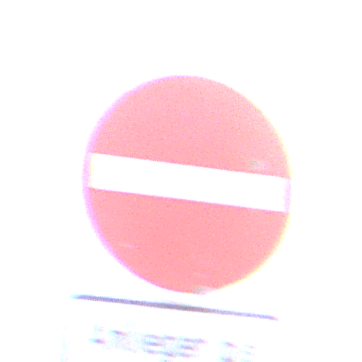
Verkehrszeichen: VerbotDerEinfahrt
Zusatzzeichen unten: SonstigeFahrzeugePersonengruppenFrei3
Umgebung: Outdoor, Suburban
Tageszeit: MorningAfternoon
Wetter: PartlyCloudy
Licht: Natural
Jahreszeit: NotSpecified
Kontrast: LowContrast